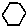
Label: hexagon